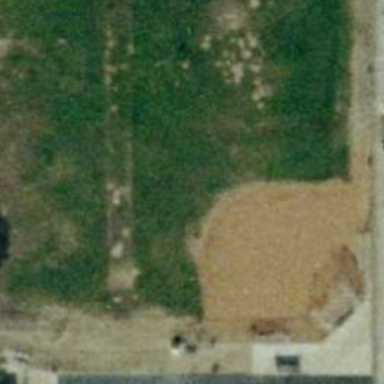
This is an old baseball diamond .